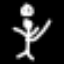
Label: angel